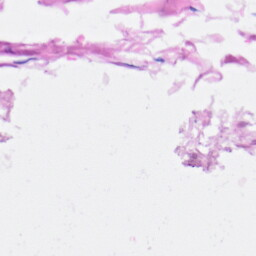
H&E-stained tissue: Heart